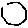
Label: hexagon